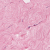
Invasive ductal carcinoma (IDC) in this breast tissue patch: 0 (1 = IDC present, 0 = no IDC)